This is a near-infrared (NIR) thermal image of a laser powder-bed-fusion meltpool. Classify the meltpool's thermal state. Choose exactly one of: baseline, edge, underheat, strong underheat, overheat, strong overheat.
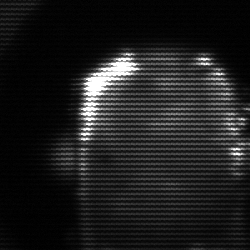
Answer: baseline